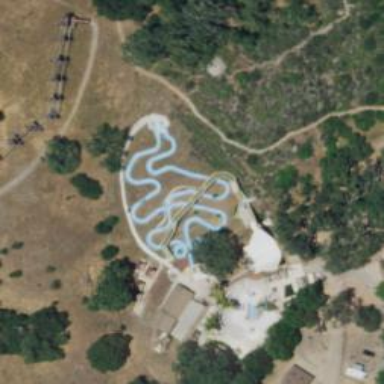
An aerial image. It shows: Water slide attraction.